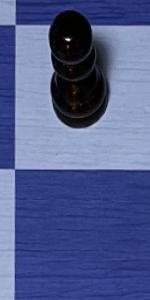
Label: Empty